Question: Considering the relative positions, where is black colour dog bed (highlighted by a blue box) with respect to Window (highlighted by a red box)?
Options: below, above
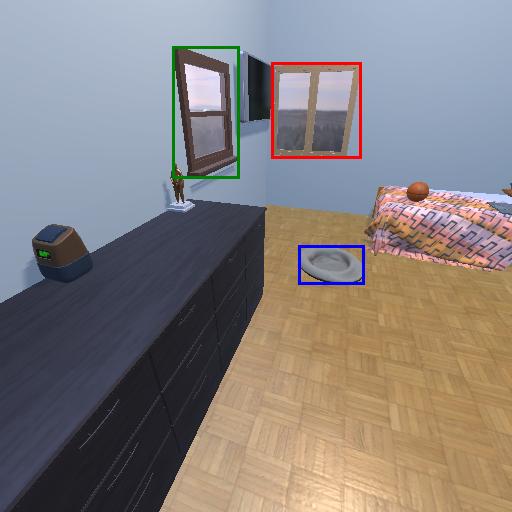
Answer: below